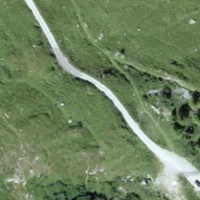
EUNIS habitat code: 26
Species observed at this site:
Tussilago farfara